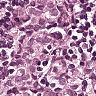
Metastatic tissue present: yes